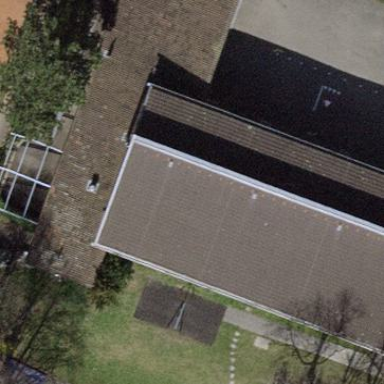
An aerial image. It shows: School building.